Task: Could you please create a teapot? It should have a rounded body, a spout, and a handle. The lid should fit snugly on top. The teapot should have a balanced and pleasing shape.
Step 19:
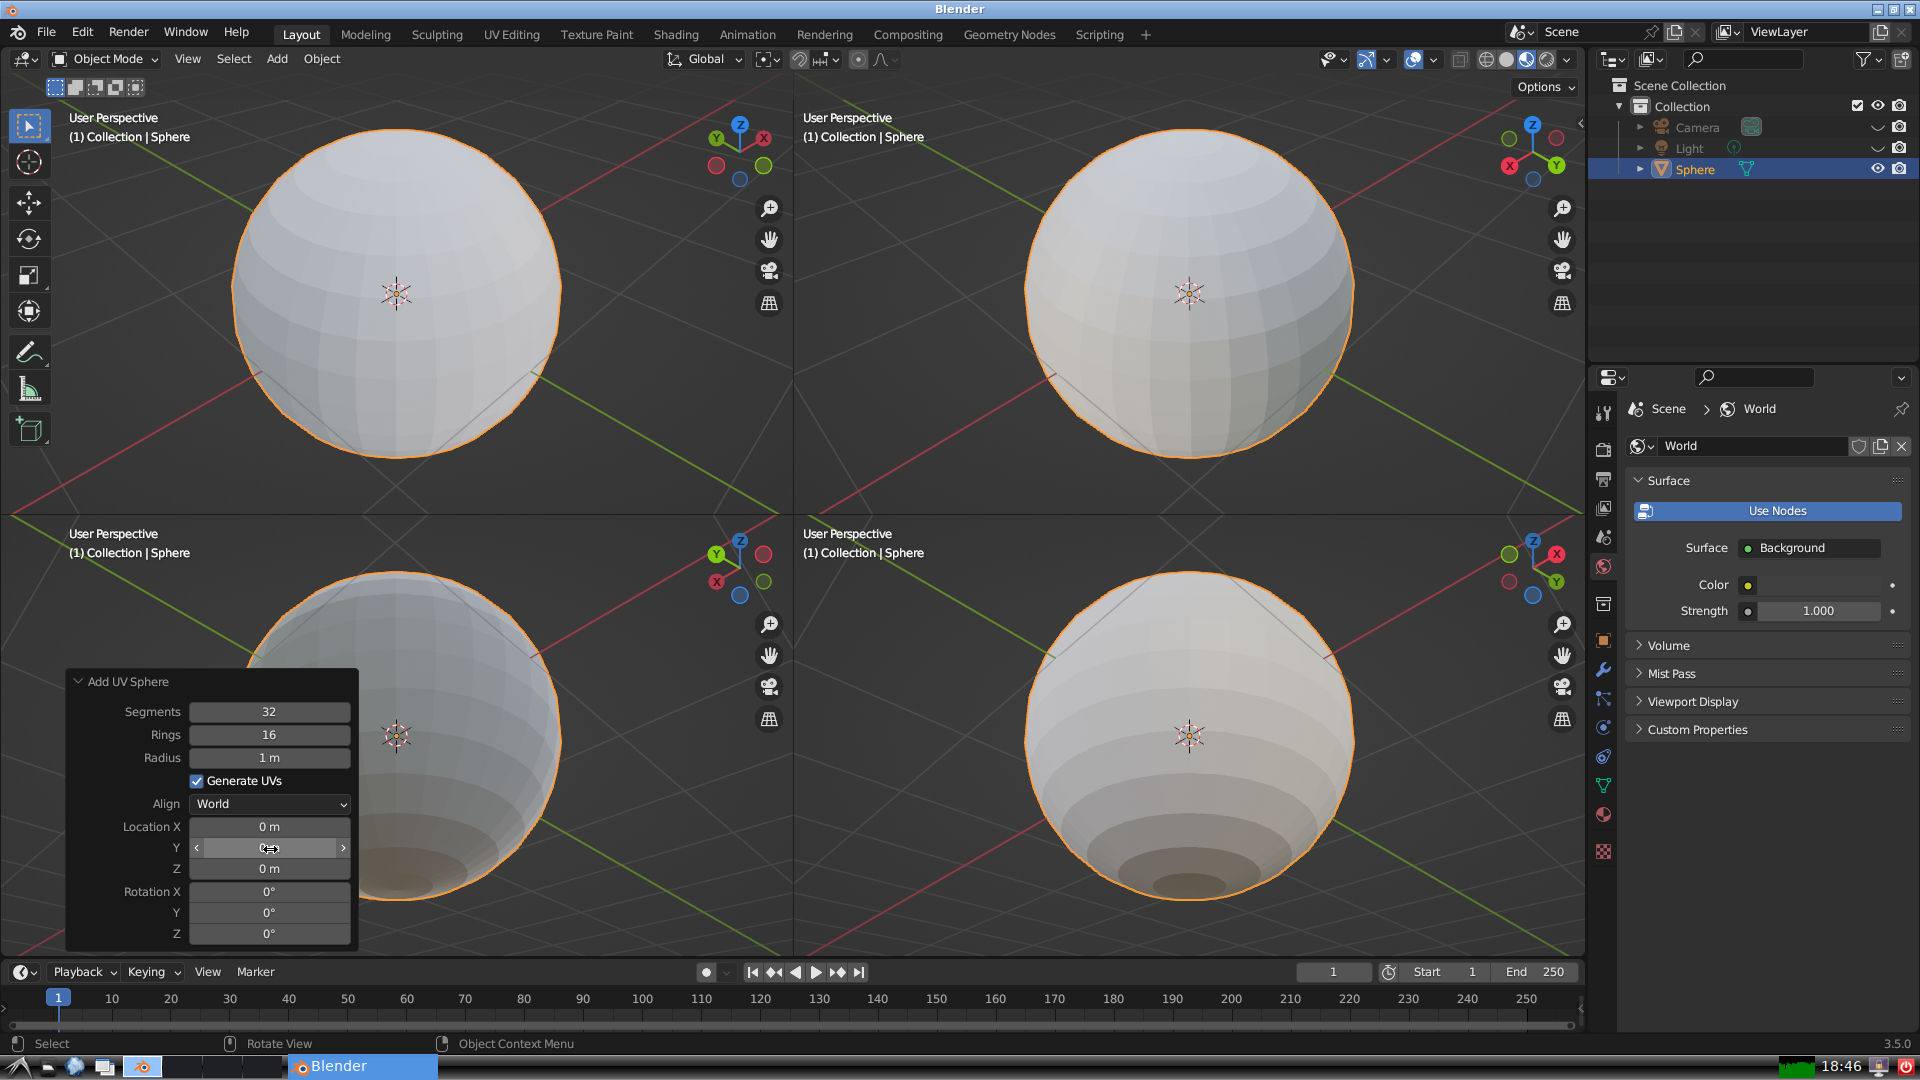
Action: {"mouse_move": [270, 867]}